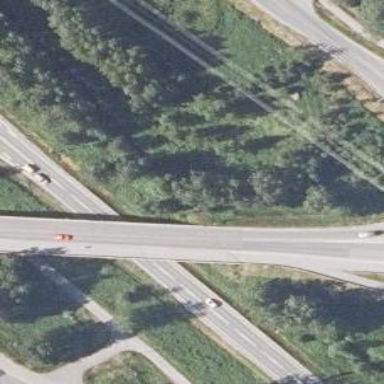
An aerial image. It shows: Cycleway bridge with asphalt surface.